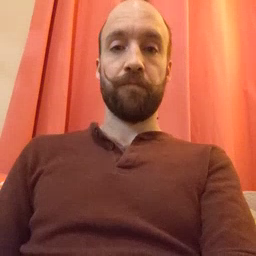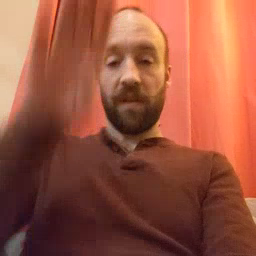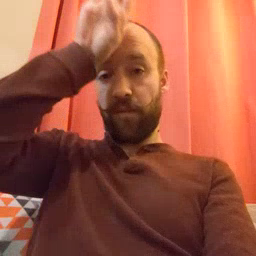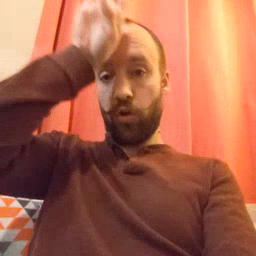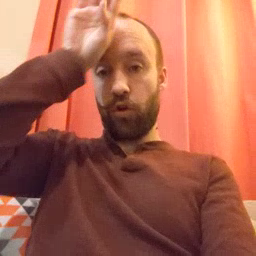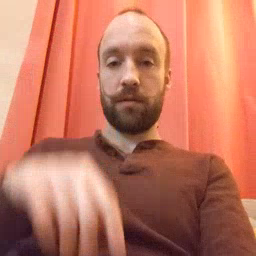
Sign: fireman